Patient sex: F
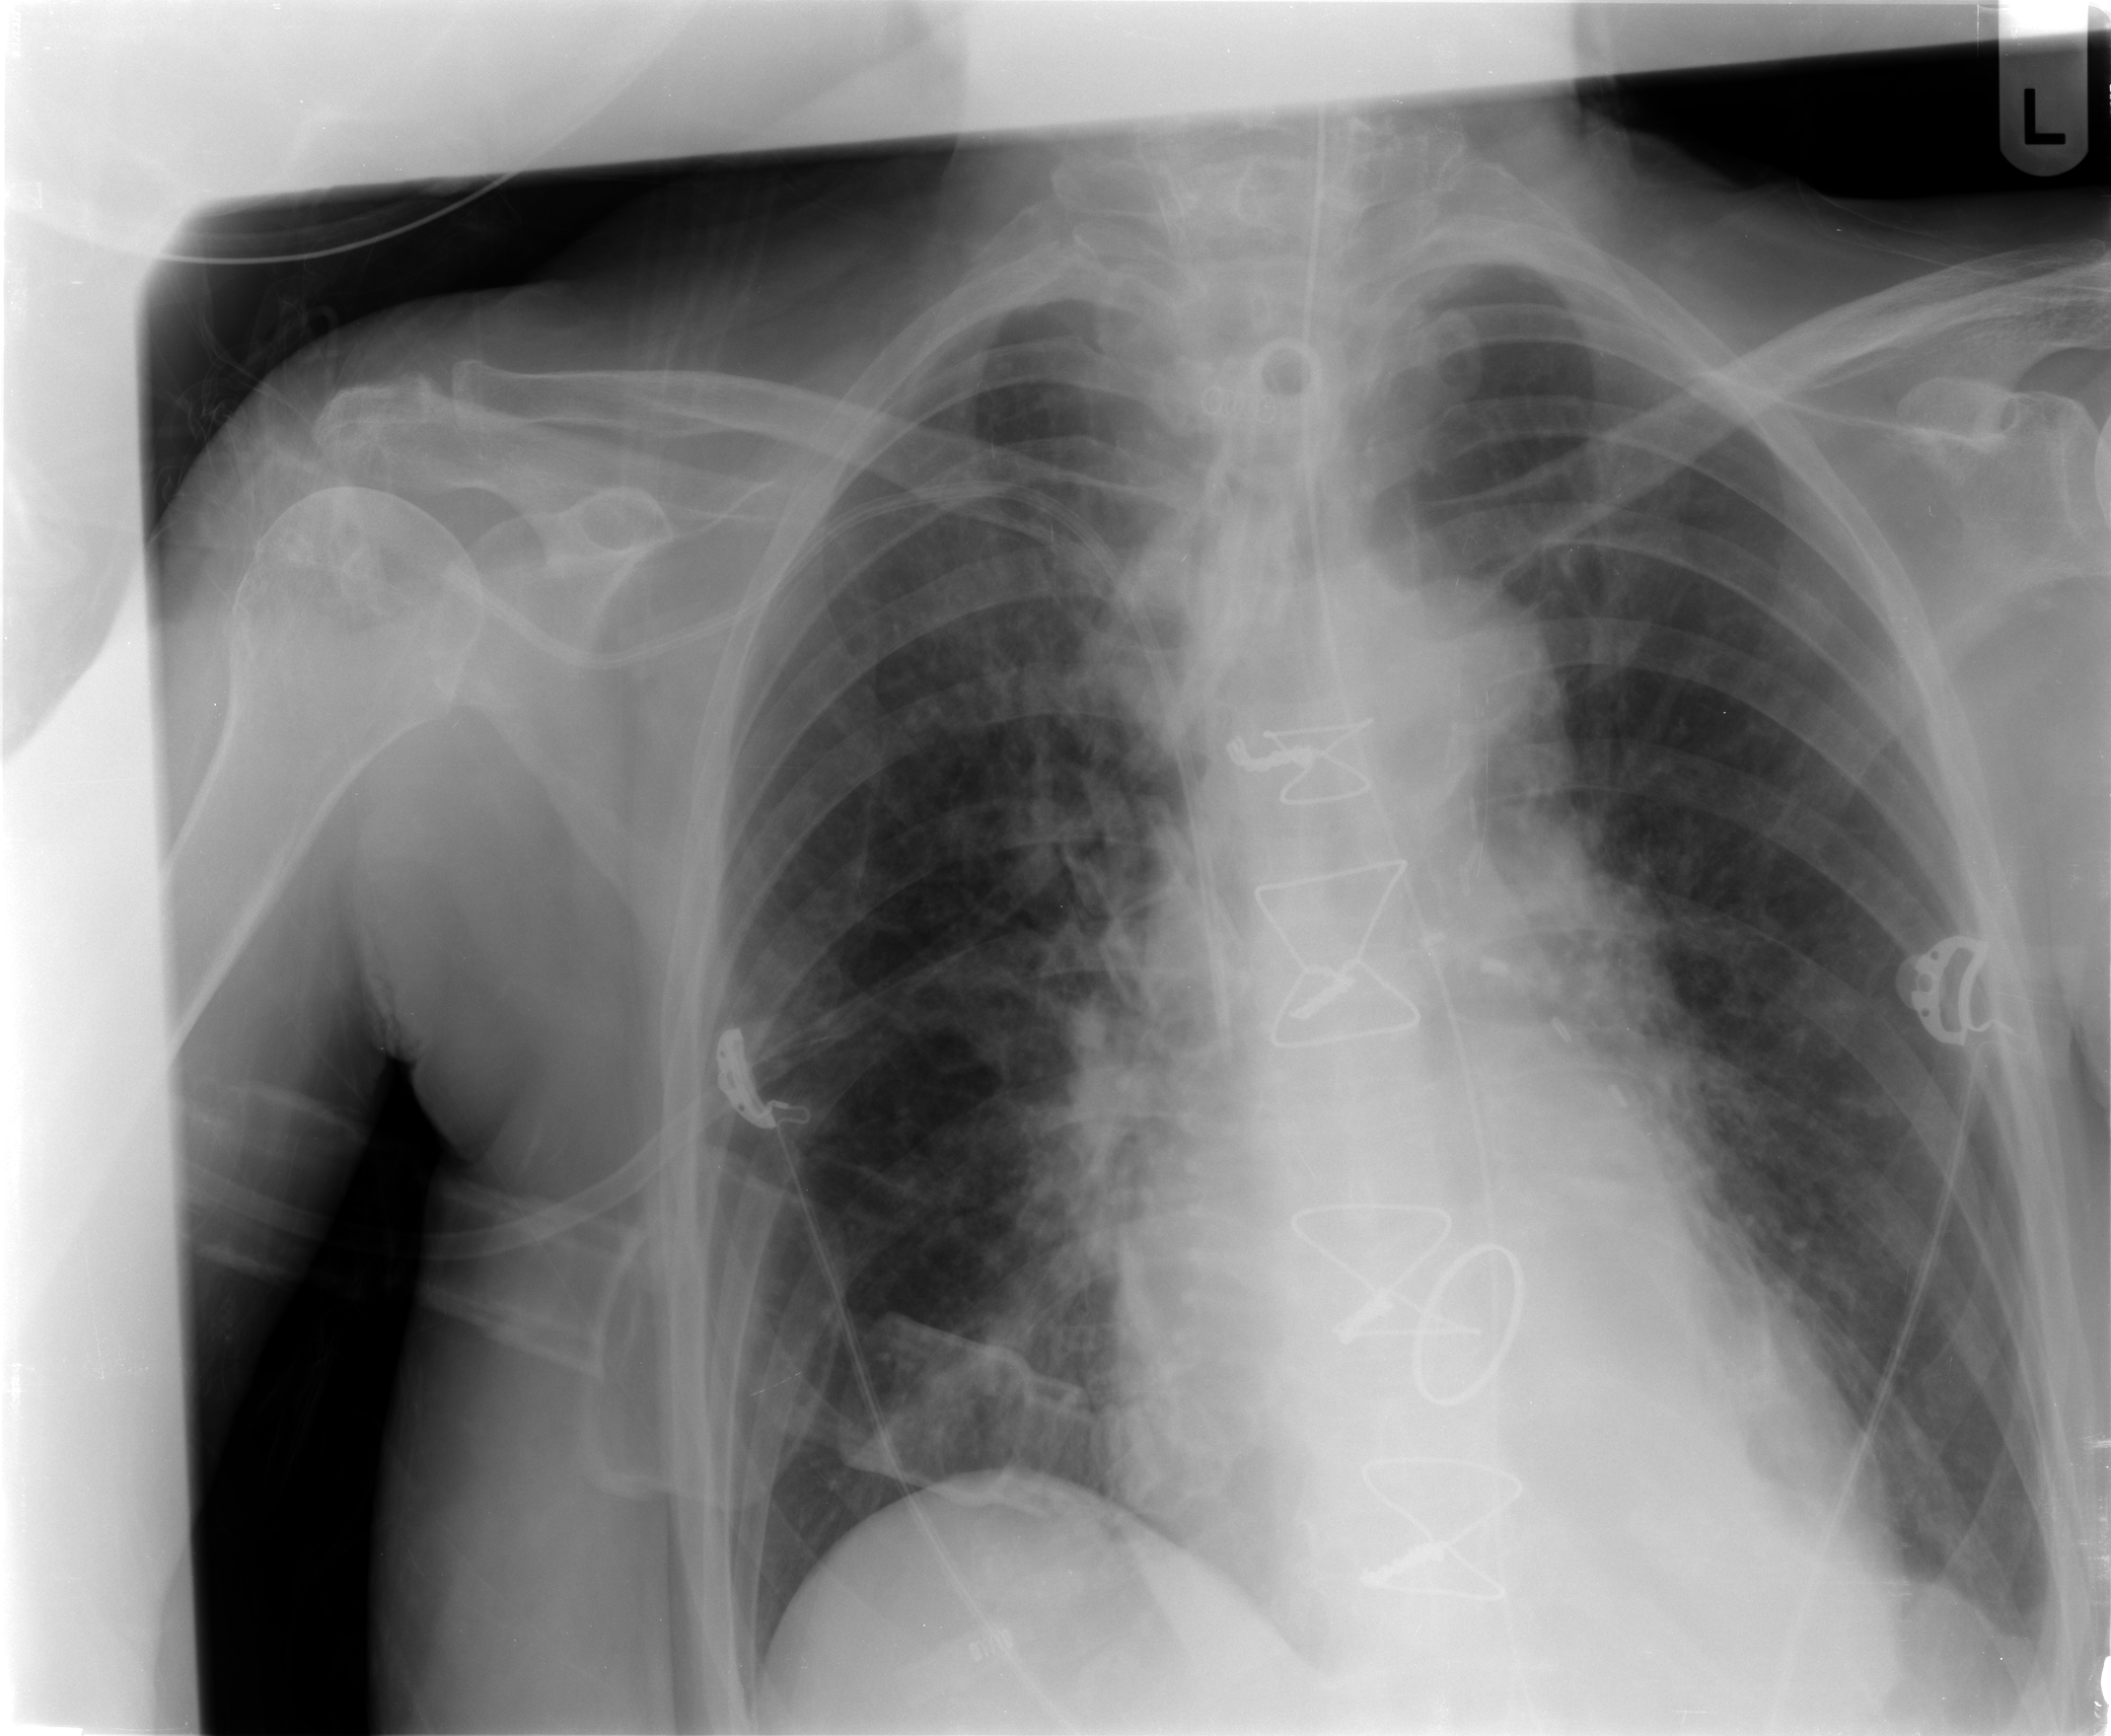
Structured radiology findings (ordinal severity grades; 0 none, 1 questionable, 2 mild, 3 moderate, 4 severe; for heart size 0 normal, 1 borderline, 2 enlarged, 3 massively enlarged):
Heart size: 2
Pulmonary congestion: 2
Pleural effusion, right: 0
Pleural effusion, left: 0
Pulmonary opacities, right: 1
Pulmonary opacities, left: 1
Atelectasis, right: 2
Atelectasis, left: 1